Interaction volume radius: 10 \u00c5
Interaction volume height: 20 \u00c5
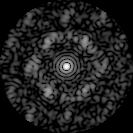
Disorder parameter: 0.6987